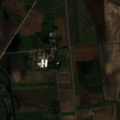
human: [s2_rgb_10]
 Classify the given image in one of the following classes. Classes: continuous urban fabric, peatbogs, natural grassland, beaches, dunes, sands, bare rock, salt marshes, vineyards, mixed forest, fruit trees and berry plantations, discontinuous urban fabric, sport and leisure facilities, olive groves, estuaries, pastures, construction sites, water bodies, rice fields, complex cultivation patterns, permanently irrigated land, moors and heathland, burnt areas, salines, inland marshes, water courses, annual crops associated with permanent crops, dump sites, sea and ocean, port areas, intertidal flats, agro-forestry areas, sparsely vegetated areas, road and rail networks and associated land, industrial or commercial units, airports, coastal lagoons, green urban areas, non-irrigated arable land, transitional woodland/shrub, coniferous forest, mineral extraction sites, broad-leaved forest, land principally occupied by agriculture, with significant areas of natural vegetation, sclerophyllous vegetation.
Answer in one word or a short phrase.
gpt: discontinuous urban fabric, non-irrigated arable land, complex cultivation patterns